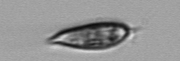
Label: Prorocentrum_triestinum